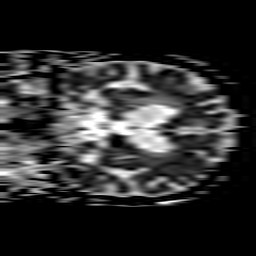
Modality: ADC
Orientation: coronal
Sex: female
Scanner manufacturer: philips
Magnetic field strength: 3 T
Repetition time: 3.336 s
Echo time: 0.076 s